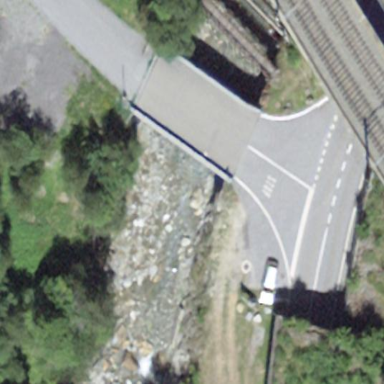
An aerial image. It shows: Man-made bridge.